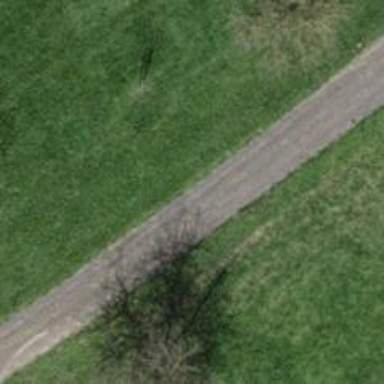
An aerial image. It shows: Track road with grade4 tracktype.